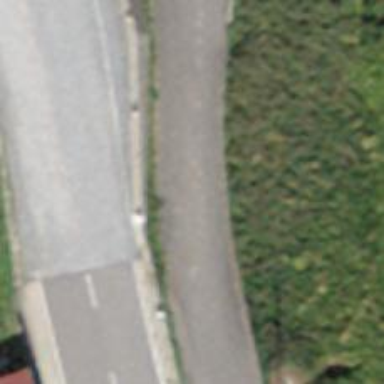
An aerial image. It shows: Asphalt driveway with grade1 tracktype surface.